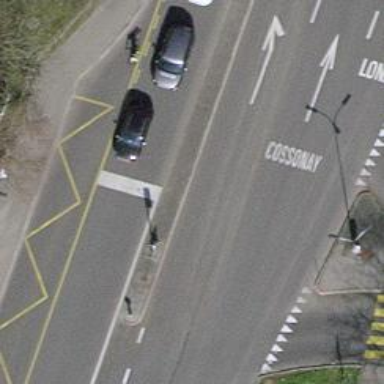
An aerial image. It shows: Road with traffic signals.